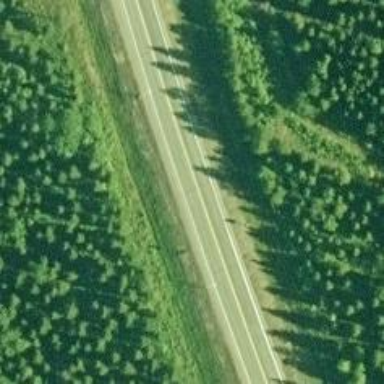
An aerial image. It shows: This is trunk highway with motorroad.